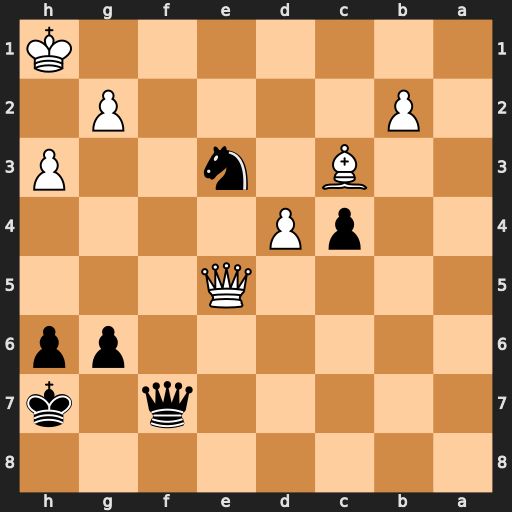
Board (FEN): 8/5q1k/6pp/4Q3/2pP4/2B1n2P/1P4P1/7K
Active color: b
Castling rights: -
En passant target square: -
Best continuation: Qf1+ Kh2 Qxg2#